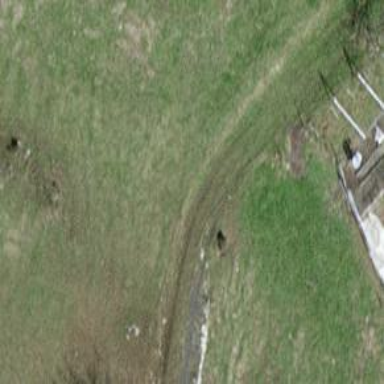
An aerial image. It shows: Path on the ground.